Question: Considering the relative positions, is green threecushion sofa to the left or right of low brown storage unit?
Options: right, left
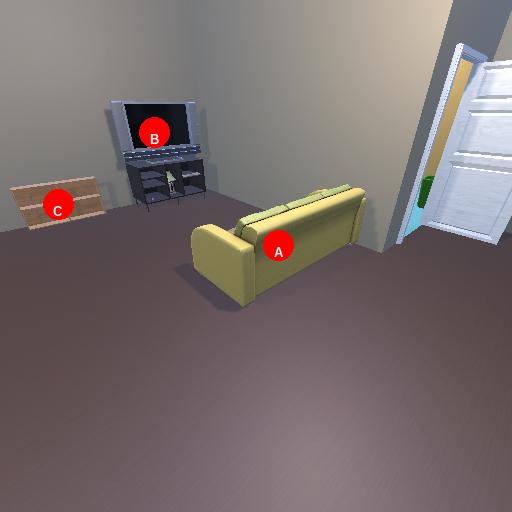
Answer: right